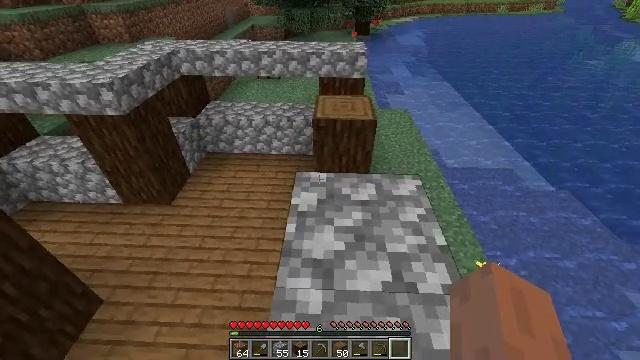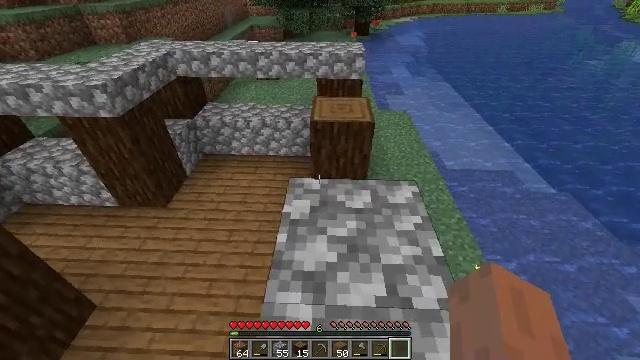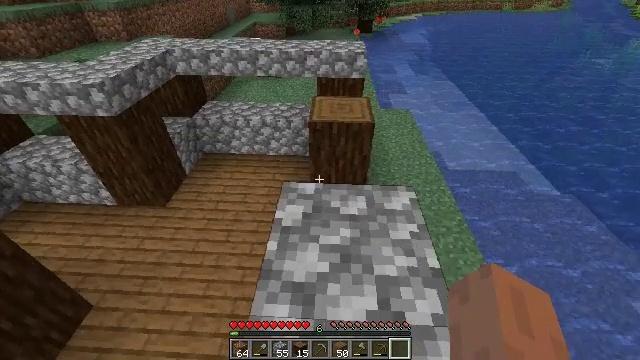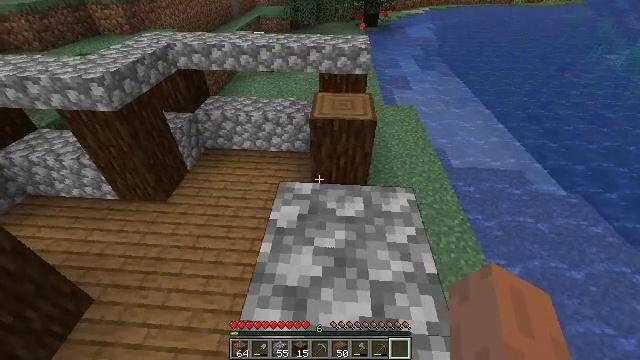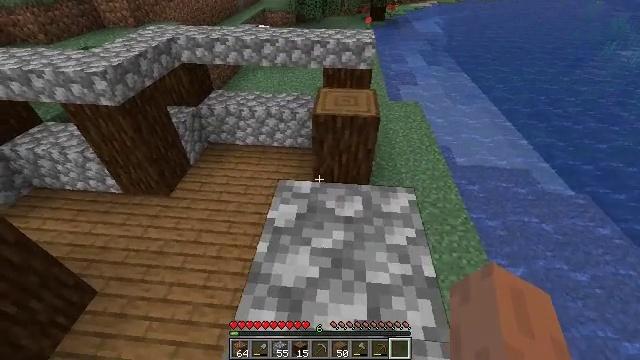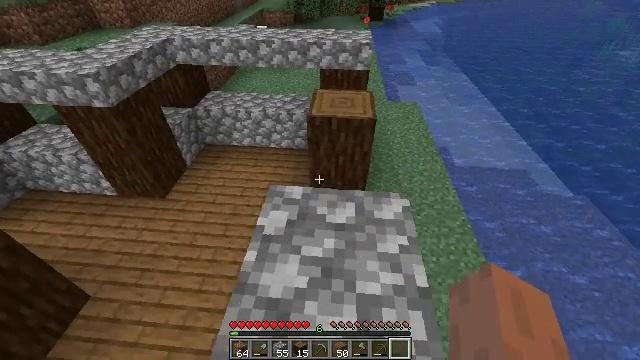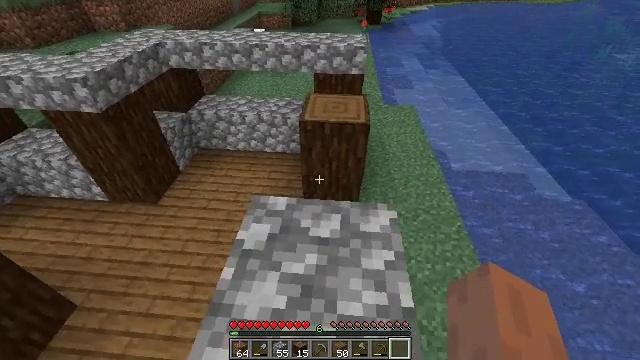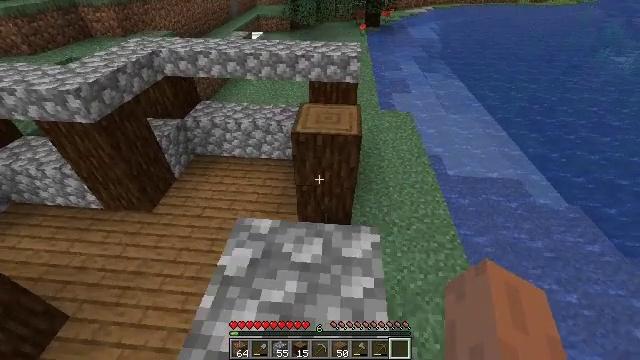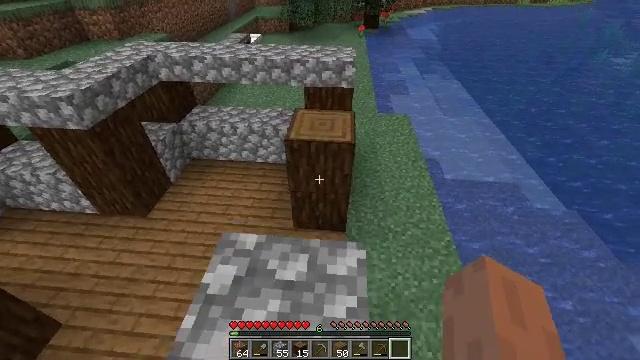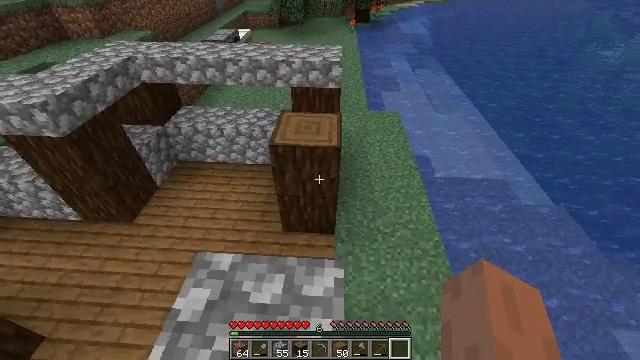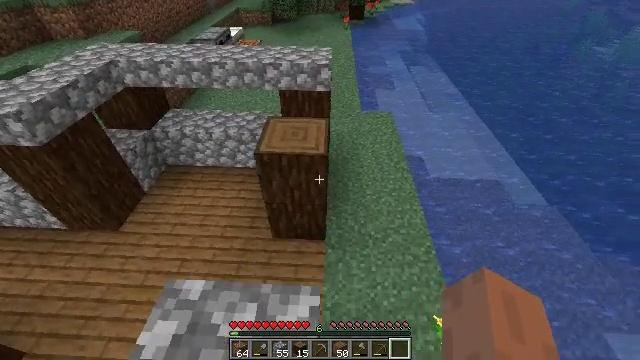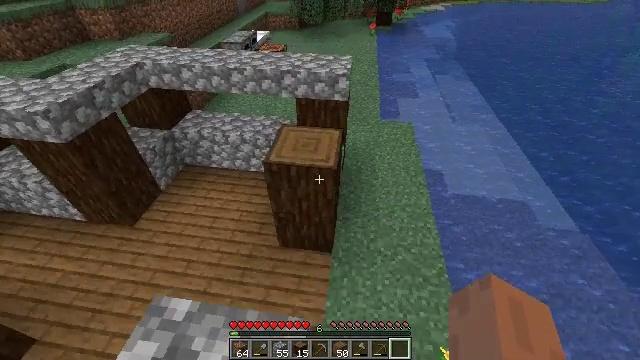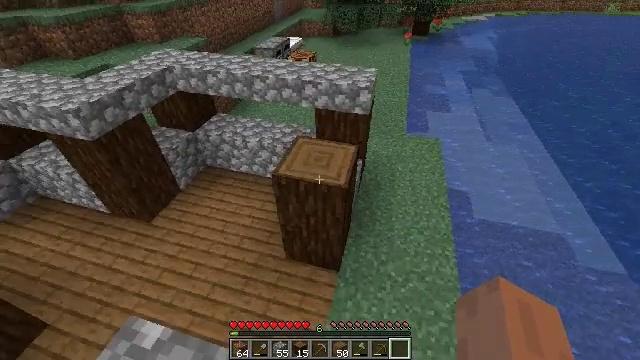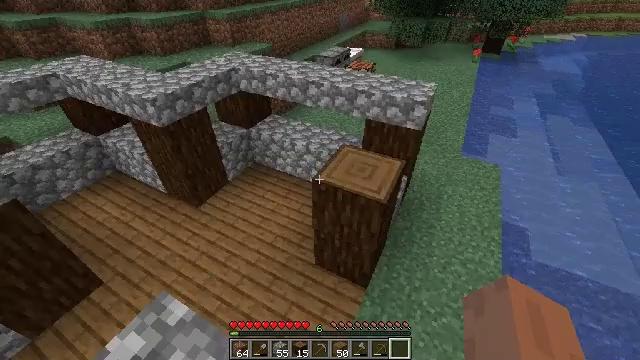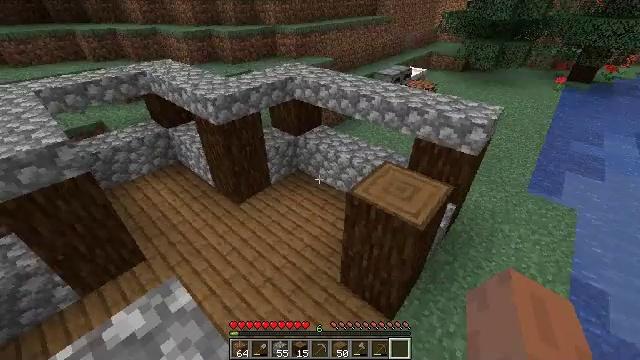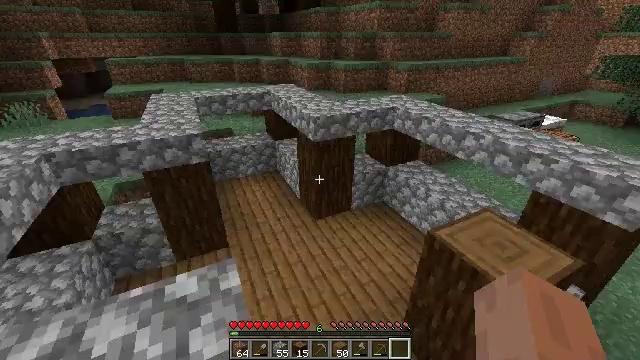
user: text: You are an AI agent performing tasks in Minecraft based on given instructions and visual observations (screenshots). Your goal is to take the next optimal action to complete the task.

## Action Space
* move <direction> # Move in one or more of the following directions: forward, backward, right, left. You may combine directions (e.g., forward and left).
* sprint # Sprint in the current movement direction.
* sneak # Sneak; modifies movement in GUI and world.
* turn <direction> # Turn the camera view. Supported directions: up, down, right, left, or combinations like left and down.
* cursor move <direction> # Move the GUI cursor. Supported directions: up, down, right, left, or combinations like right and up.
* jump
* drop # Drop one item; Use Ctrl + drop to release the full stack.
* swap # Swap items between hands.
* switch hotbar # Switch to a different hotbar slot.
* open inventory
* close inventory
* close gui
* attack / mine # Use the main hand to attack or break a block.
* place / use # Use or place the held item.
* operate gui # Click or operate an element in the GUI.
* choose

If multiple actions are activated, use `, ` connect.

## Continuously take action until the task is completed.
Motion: motion action
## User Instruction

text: Make a cobblestone slab using the crafting table.
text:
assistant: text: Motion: move forward and move right, sneak
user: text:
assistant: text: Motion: move forward and move right, sneak
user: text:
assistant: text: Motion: move forward and move right, sneak, turn left and down
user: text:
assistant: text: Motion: move forward and move right, sneak, turn left and down
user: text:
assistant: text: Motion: move forward and move right, sneak
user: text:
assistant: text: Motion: move forward and move right
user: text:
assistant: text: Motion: move forward and move right
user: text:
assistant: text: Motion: move forward and move right
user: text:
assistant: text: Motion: move forward and move right, turn right and down
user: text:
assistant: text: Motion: move forward and move right
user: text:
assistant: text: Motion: move forward and move right, turn left
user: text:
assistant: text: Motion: move forward and move right, turn left and up
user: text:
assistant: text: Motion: move forward and move right, turn left and up
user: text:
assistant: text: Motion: move forward and move right, turn left and up
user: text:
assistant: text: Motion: move forward and move right, turn left and up
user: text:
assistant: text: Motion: move forward and move right, turn left and up
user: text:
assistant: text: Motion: move right, turn left and up
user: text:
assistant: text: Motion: move right, turn left and up
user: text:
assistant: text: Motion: move right, turn left and up
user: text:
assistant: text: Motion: move right, turn left and up
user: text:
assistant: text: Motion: move right, turn left and up
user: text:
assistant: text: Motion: turn left and up
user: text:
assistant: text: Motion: turn left and up
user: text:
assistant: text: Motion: turn up
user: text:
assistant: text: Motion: turn left and up
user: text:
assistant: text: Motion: turn up
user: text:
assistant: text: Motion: no_op
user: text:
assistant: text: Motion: turn left and down
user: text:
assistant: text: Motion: turn right and down
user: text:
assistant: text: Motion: turn right and down